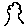
Label: tree